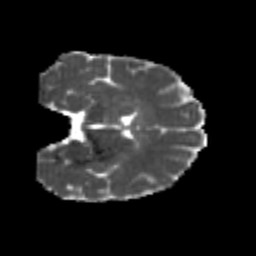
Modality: MD
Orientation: coronal
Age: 22
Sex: female
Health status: healthy
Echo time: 0.074 s